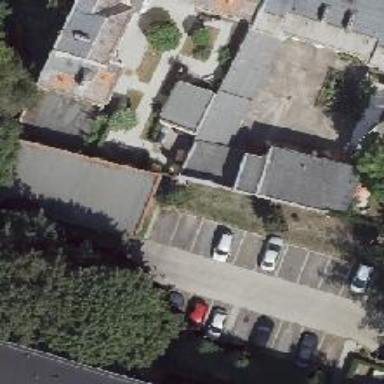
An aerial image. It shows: Shed with flat roof.